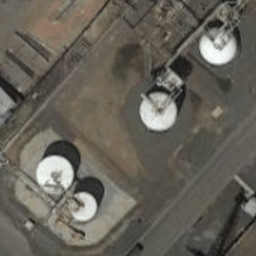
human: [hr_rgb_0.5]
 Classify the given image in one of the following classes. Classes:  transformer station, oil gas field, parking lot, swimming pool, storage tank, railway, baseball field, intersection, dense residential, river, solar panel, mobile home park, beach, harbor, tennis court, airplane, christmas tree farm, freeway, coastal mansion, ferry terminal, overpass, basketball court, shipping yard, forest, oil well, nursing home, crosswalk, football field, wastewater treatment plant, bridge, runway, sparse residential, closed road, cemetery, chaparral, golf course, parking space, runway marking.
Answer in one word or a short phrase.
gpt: storage tank